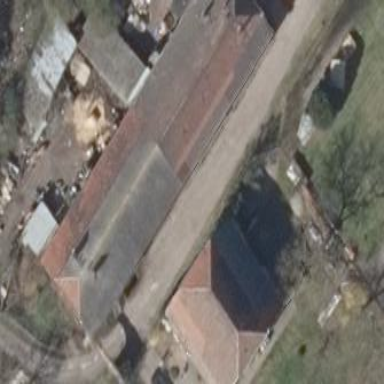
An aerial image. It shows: Detached building.